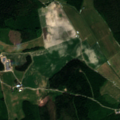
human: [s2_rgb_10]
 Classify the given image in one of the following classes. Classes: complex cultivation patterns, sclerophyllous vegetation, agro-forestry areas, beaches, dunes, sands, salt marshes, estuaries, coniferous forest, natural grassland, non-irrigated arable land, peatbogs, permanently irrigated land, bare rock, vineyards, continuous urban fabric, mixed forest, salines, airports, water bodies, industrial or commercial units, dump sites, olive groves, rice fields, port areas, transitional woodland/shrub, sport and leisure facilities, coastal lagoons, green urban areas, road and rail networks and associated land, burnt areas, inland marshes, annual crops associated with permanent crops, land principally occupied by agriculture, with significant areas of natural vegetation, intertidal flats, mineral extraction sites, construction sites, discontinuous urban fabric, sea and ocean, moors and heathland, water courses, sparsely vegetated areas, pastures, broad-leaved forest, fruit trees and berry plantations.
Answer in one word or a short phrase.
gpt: non-irrigated arable land, land principally occupied by agriculture, with significant areas of natural vegetation, coniferous forest, mixed forest, transitional woodland/shrub